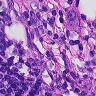
Metastatic tissue present: no